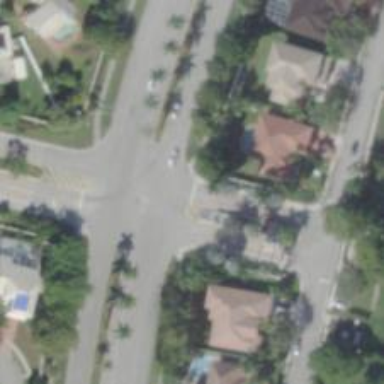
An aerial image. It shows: Road with stop sign.